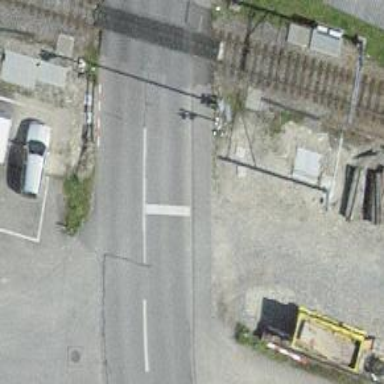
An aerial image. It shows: Abandoned railway.